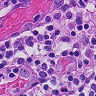
Metastatic tissue present: no